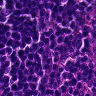
Metastatic tissue present: no